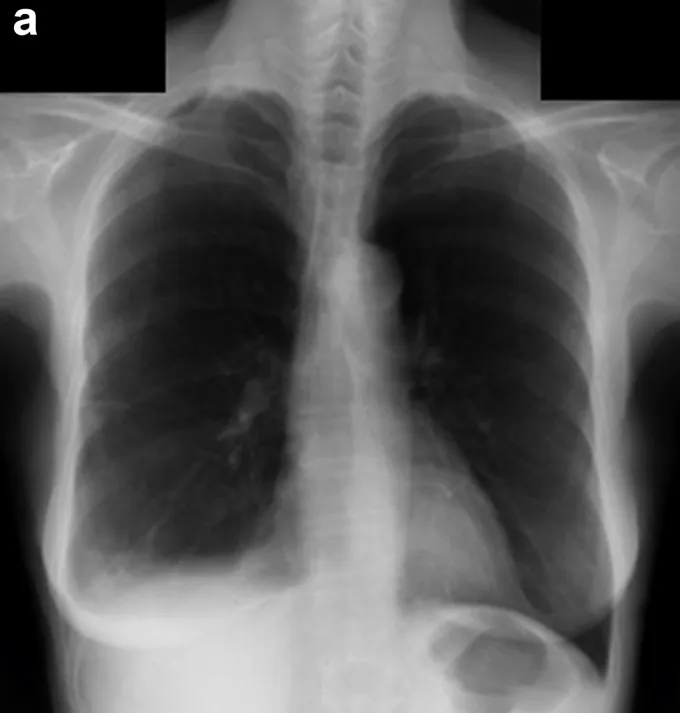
Chest radiographs July 2006. The right costophrenic angle is blunted, but no other abnormalities were noted at this point.
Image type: radiology (x_ray)